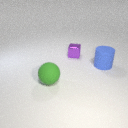
small purple metal cube to the right of large green rubber sphere